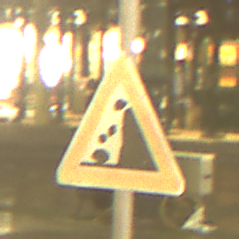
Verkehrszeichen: SteinschlagRechts
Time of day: Night
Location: Outdoor (Urban)
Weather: Overcast
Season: NotSpecified
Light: Artificial